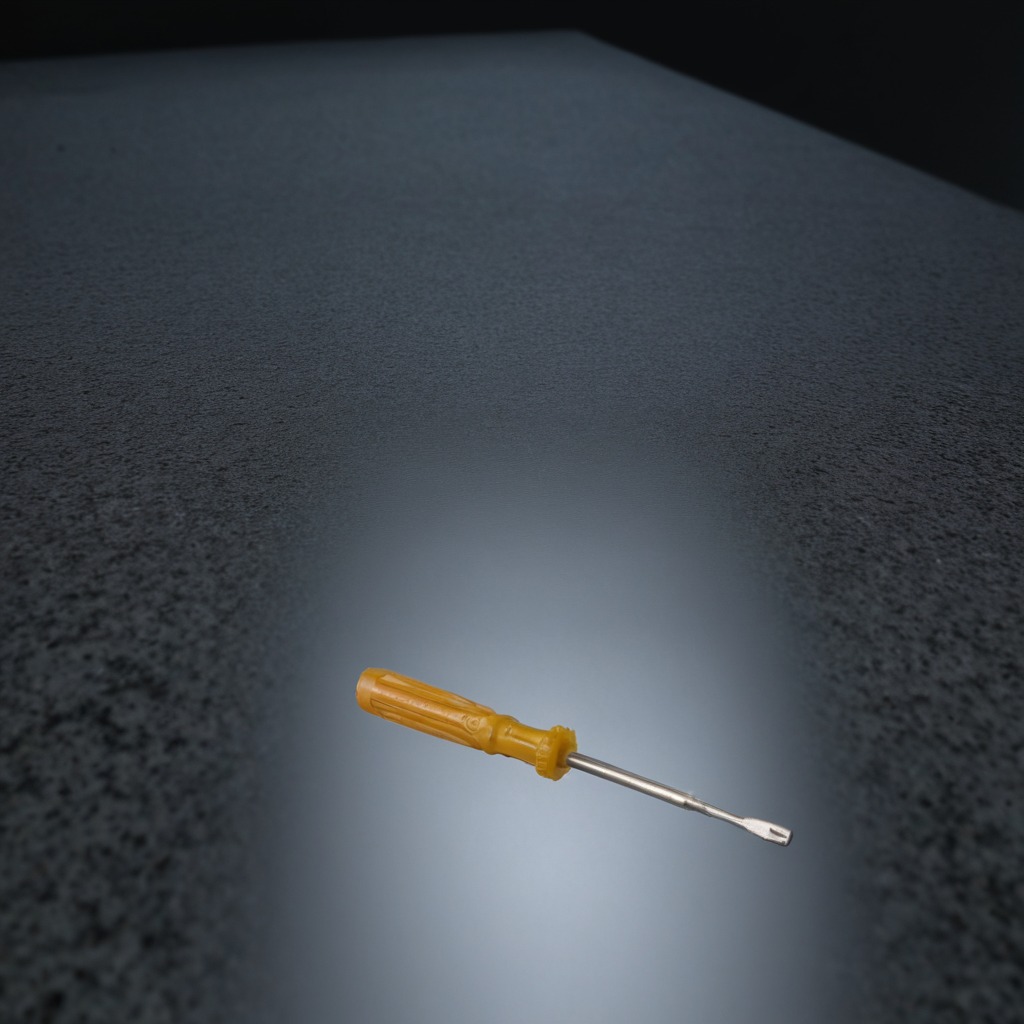
A screwdriver is lying on the clean granite table inside a workshop at night.